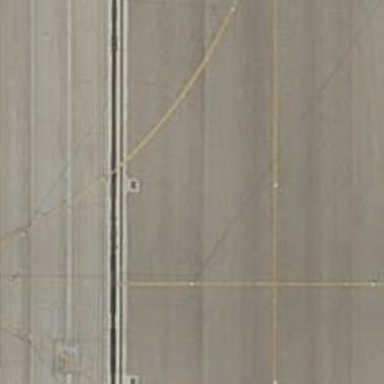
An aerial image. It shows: View of taxiway at the airport.